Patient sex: M
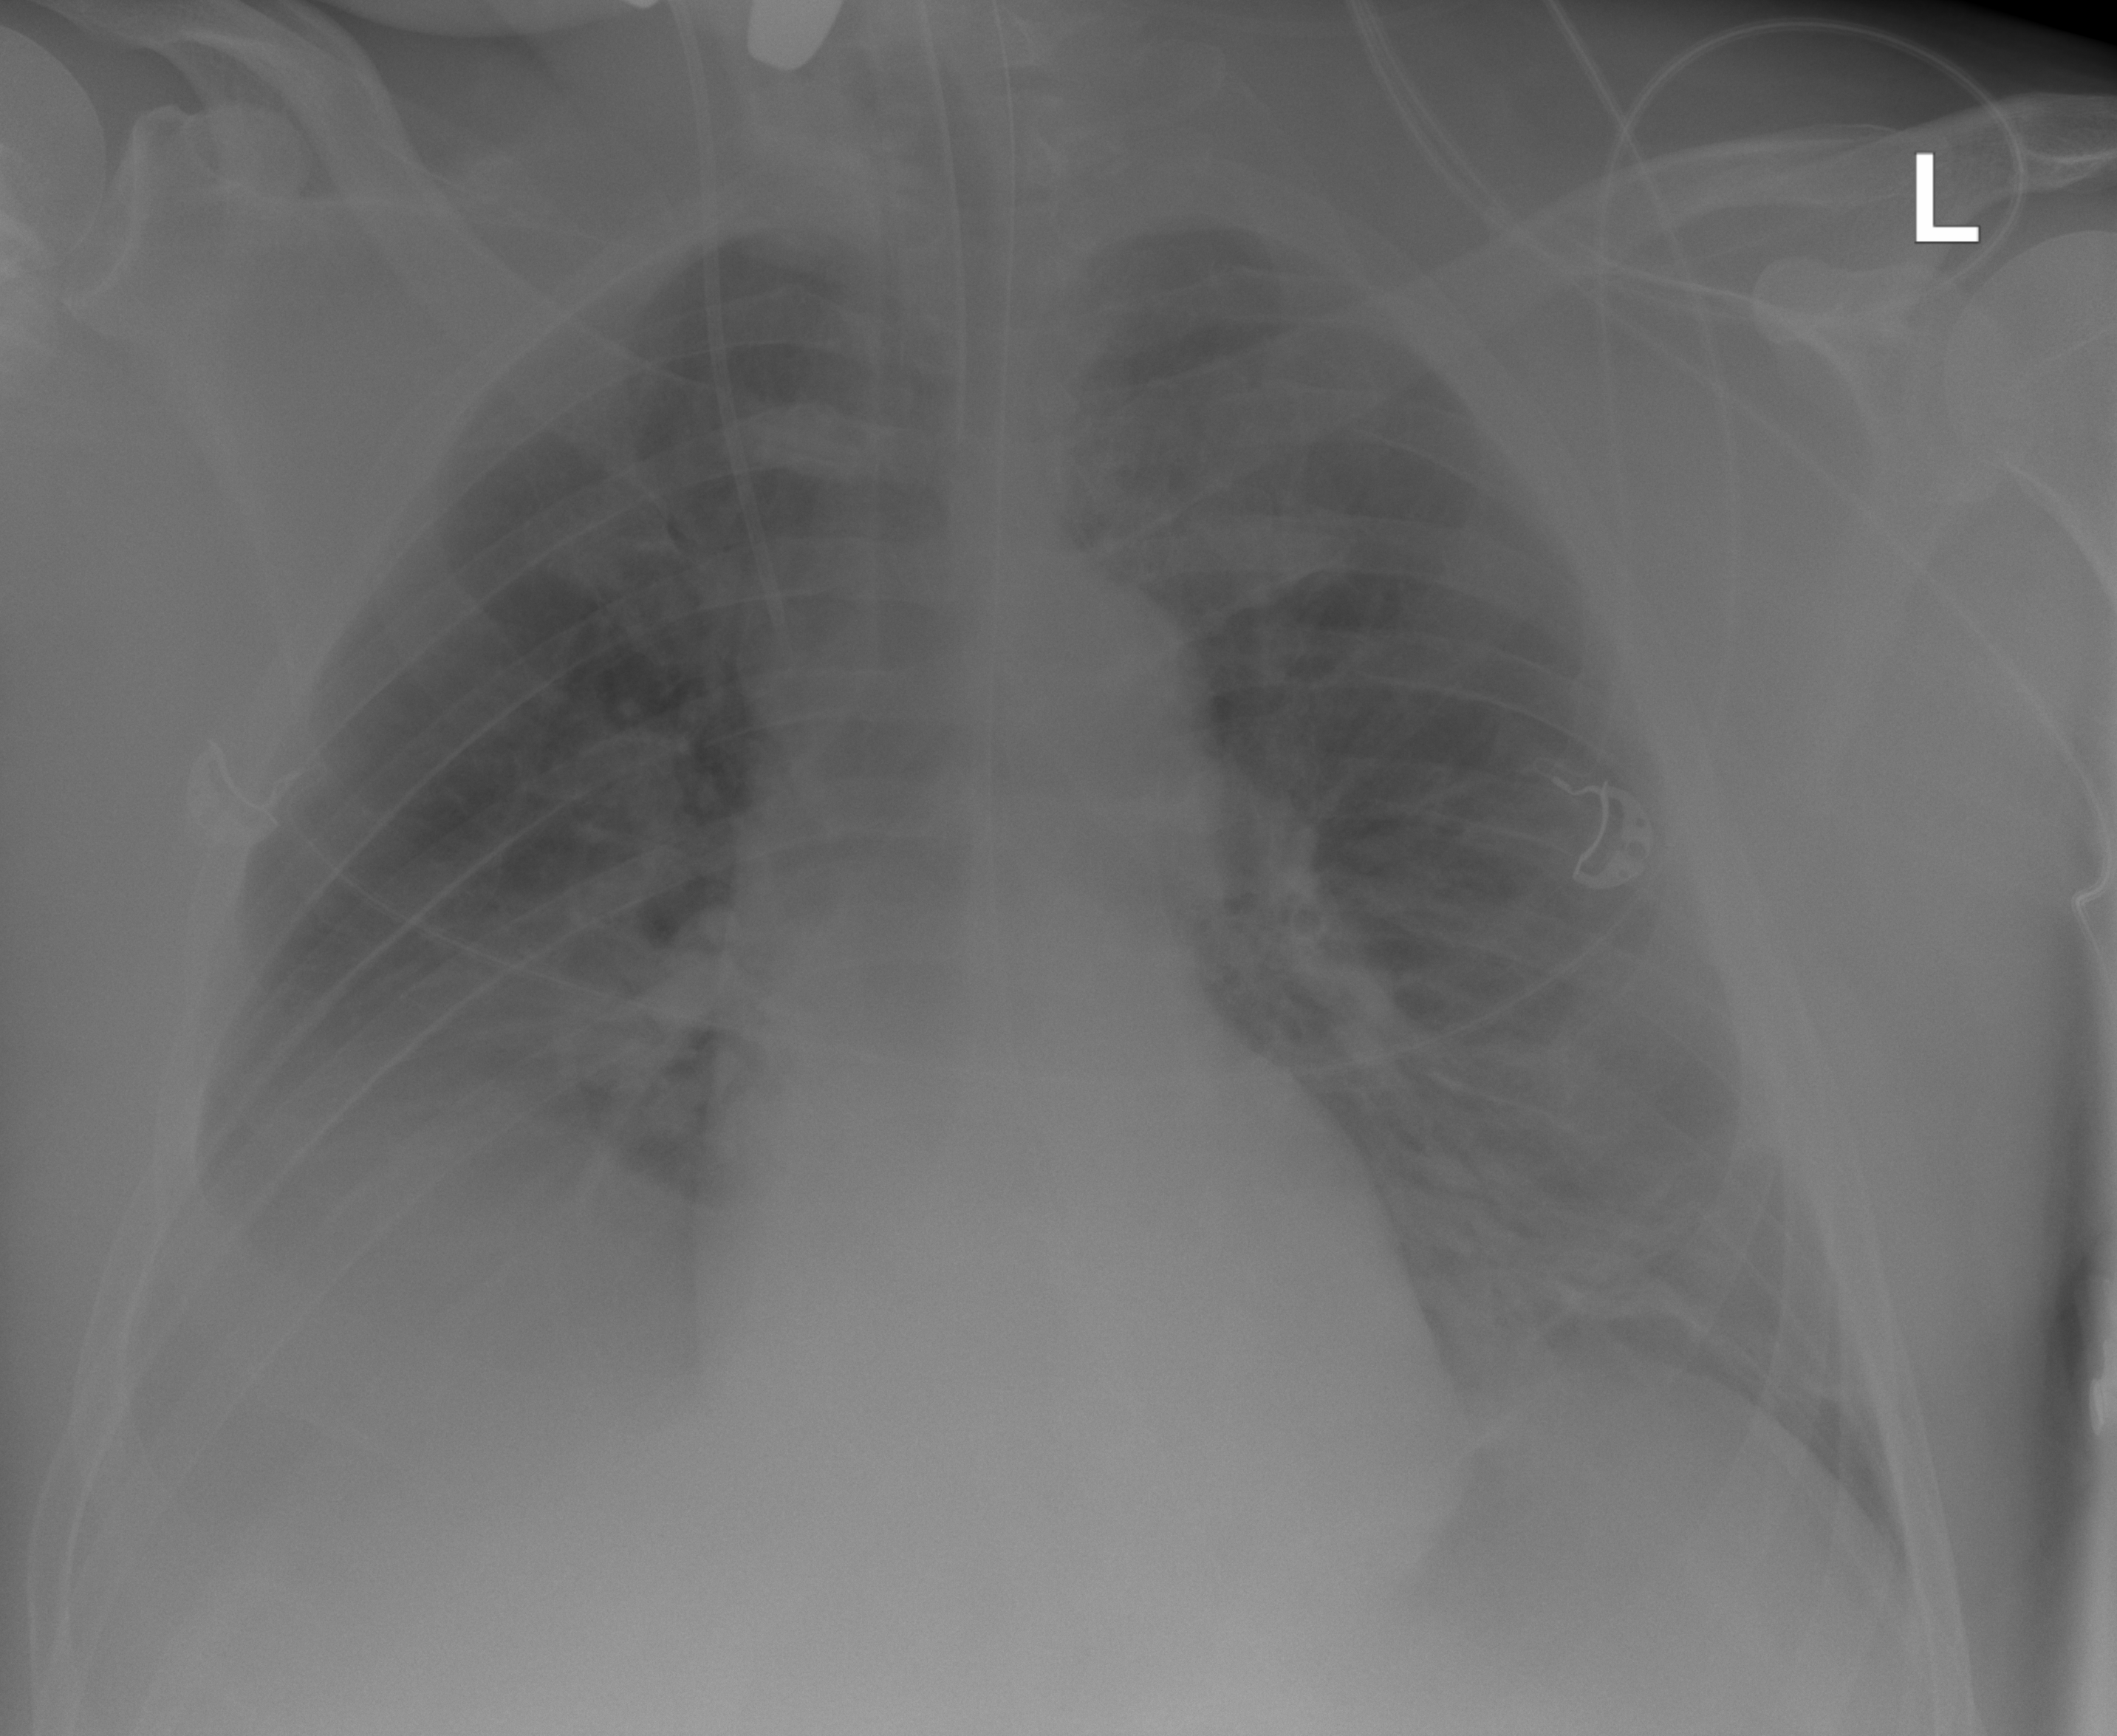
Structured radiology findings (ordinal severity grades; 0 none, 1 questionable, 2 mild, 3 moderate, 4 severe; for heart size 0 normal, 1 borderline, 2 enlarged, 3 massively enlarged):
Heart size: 0
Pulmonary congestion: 0
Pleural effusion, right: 2
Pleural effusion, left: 2
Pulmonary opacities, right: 0
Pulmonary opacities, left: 0
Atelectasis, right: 2
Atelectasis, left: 2